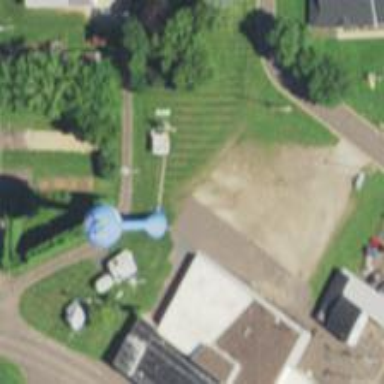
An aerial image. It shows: Water tower that is man-made.